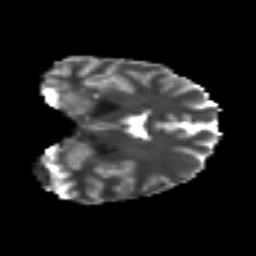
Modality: T2w
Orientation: coronal
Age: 27
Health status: ill
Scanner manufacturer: philips
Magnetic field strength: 3 T
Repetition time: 9 s
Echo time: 0.127 s